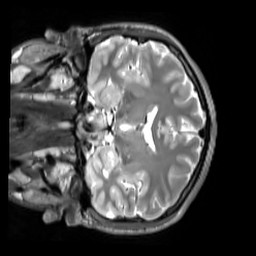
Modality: T2w
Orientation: coronal
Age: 19
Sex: male
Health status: ill
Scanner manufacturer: siemens
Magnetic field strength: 3 T
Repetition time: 2.8 s
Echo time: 0.326 s